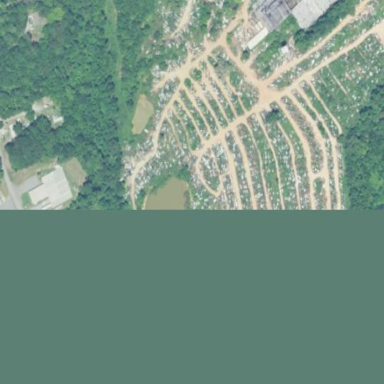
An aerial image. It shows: Scrap yard situated in industrial area.